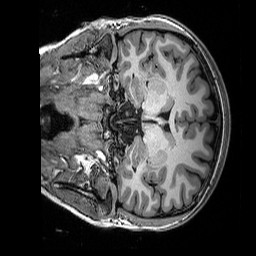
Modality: T1w
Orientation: coronal
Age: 23
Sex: female